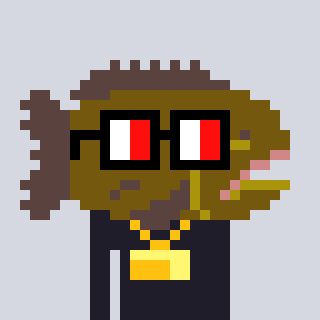
a pixel art character with square glasses with black frames and red eyes, a grouper-shaped head and a grayscale-colored body on a cool background